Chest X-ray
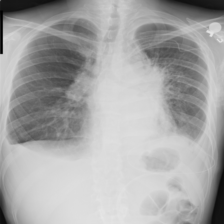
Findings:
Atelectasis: negative
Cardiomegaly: negative
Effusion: positive
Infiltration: positive
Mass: positive
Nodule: positive
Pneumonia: negative
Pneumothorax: negative
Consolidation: positive
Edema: negative
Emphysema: negative
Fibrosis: negative
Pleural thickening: negative
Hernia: negative